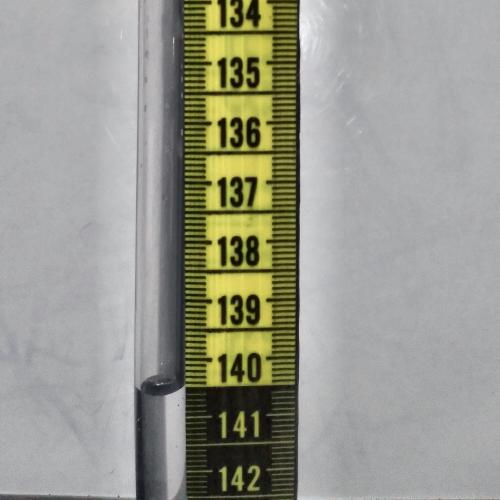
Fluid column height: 140.5 cm